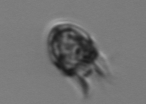
Label: Balanion